Question: I need to programmatically create a text mask over a solid colour with the text being transparent.
eg.

Can this be done with either Imagemagick or the Python imaging library?
This works for the inverse of what I want, so solid text over a transparent background.
'convert -size 720x405 xc:transparent -fill pink -gravity center -pointsize 150 -font font.ttf -draw "text 0,0 CUT" output.png'
I would prefer to use PIL/Pillow if possible.
This is what I have so far...
'''
font = ImageFont.truetype('font.ttf', 200, encoding='unic')
bg = Image.new('RGBA', (720, 404), '#0099ff')
mask = Image.new('1', (720, 404))
draw = ImageDraw.Draw(mask)
draw.text((0, 0), '#HELLO', font=font, fill='#ffffff')
bg.paste('#<PHONE>', (0, 0), text)
bg.save('text.png', 'PNG')
'''
However this throws an error:
'ValueError: unknown color specifier: '#<PHONE>''
If I set to a valid colour it works as expected so I know I'm close, just can't reference the transparency.
In the end I just created another blank image and used that rather than defining the colour. So:
'''
trans = Image.new('RGBA', (720, 404))
bg.paste(trans, (0, 0), mask)
'''
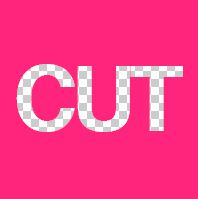
Answer: This is relatively simple in PIL.
Here's a pretty good <URL>.
There are many ways to do it - here's one:
1. Create an image with the size and background color you want in RGBA mode.
2. Create a blank image of the same size in mode "1" to be used as a mask
3. Write the text on the mask image using the ImageDraw module
4. Use Image.paste(colour, box, mask) to paste the color (0, 0, 0, 0) everywhere the text exists in the mask.